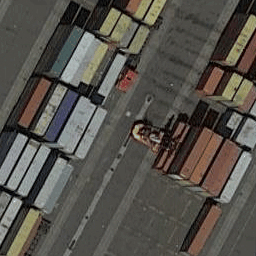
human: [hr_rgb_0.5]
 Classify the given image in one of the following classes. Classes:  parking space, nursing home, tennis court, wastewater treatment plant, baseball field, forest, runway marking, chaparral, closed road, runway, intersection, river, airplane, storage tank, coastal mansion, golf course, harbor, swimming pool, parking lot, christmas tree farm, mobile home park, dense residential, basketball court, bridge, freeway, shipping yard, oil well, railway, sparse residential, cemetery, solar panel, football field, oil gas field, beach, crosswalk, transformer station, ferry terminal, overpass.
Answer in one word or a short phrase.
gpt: shipping yard